Question: How can I use R to make axes always square in scatter plots? for example in:
'''
> plot(iris)
'''
or
'''
> plot(iris$Petal.Width, iris$Petal.Length)
'''
I'd like the axes to be square, i.e. the same length and tick labels for the x and y axes.
The current proposed answer does not work: the call,
'''
plot(iris$Petal.Width, iris$Petal.Length, xlim=c(0,10), ylim=c(0,10), asp=1)
'''
Generates:

which is not square, and does not have the same axis ticks and tick labels. The spaces between the x tick labels must be the same and the plot should be square, not rectangular.
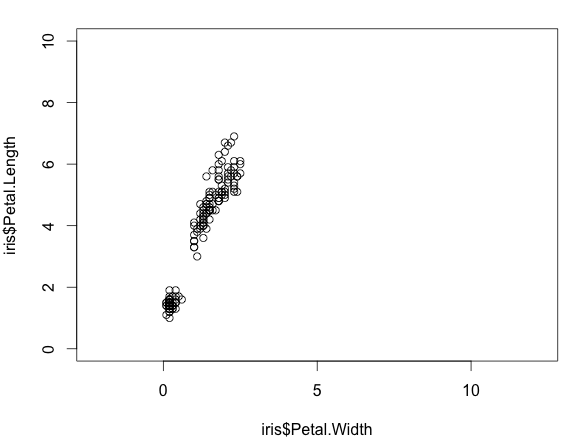
Answer: You need to also set 'pty="s"' in the graphics parameters to make the plot region square (independent of device size and limits):
'''
par(pty="s")
plot(iris$Petal.Width, iris$Petal.Length, asp=1)
lines(2+c(0,1,1,0,0),3+c(0,0,1,1,0)) # confirm square visually
'''